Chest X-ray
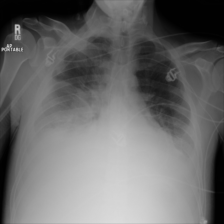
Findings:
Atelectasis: negative
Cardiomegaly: negative
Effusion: negative
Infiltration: negative
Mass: negative
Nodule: negative
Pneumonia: negative
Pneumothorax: negative
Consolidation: negative
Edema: negative
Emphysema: negative
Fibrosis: negative
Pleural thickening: negative
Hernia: negative